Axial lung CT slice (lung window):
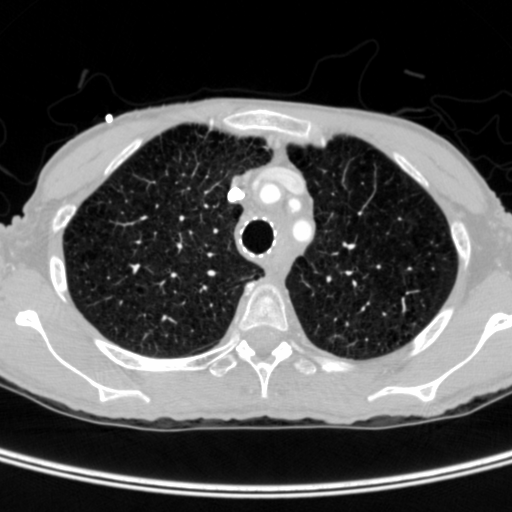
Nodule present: no